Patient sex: M
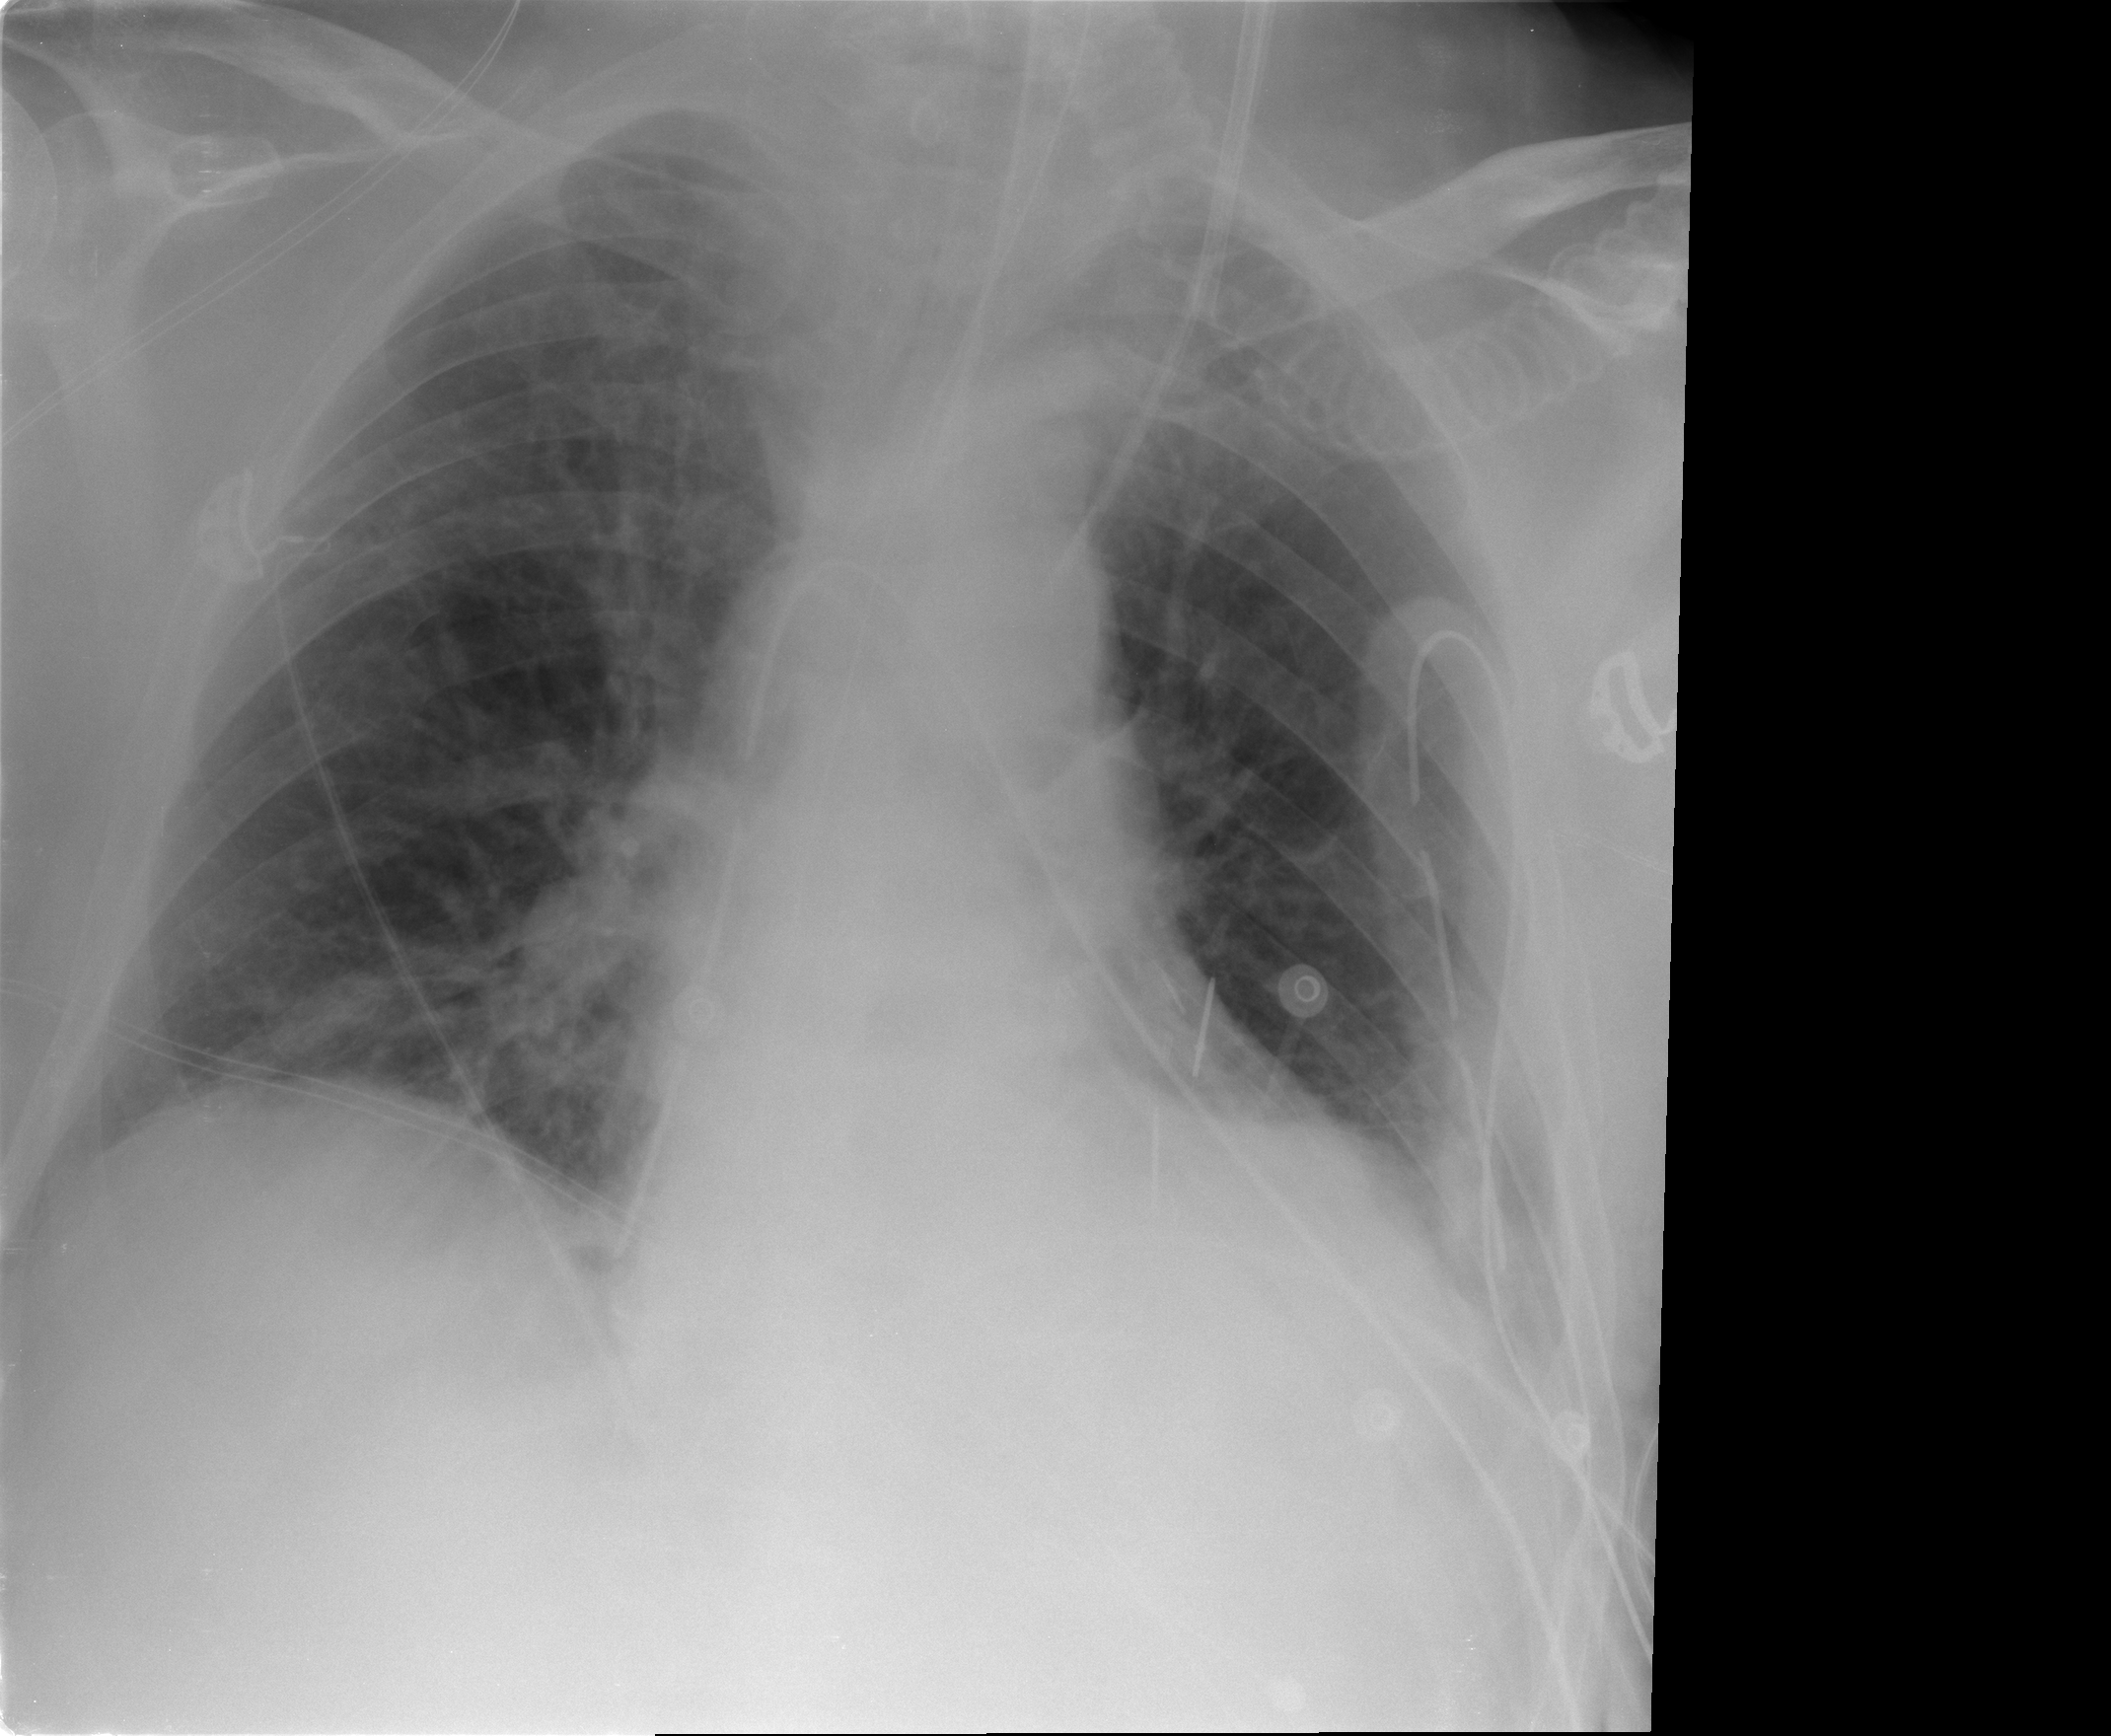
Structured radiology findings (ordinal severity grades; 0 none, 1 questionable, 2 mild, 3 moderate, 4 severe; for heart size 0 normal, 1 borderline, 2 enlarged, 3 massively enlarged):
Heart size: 2
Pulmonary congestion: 0
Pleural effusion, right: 0
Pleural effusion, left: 2
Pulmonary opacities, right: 0
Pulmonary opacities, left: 0
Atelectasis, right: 0
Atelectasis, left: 2